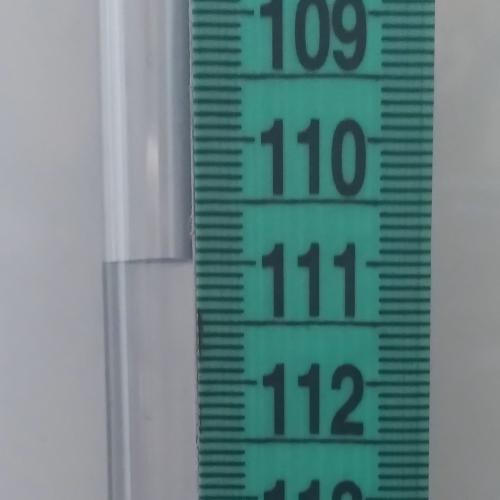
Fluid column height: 111.0 cm